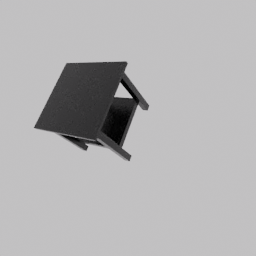
Label: furniture